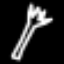
Label: fork